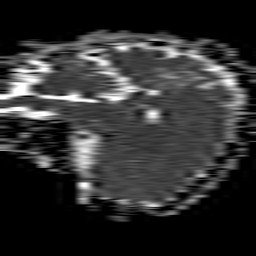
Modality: ADC
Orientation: sagittal
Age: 26
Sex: female
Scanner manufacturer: philips
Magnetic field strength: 1.5 T
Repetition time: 4.6 s
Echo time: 0.08823 s